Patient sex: F
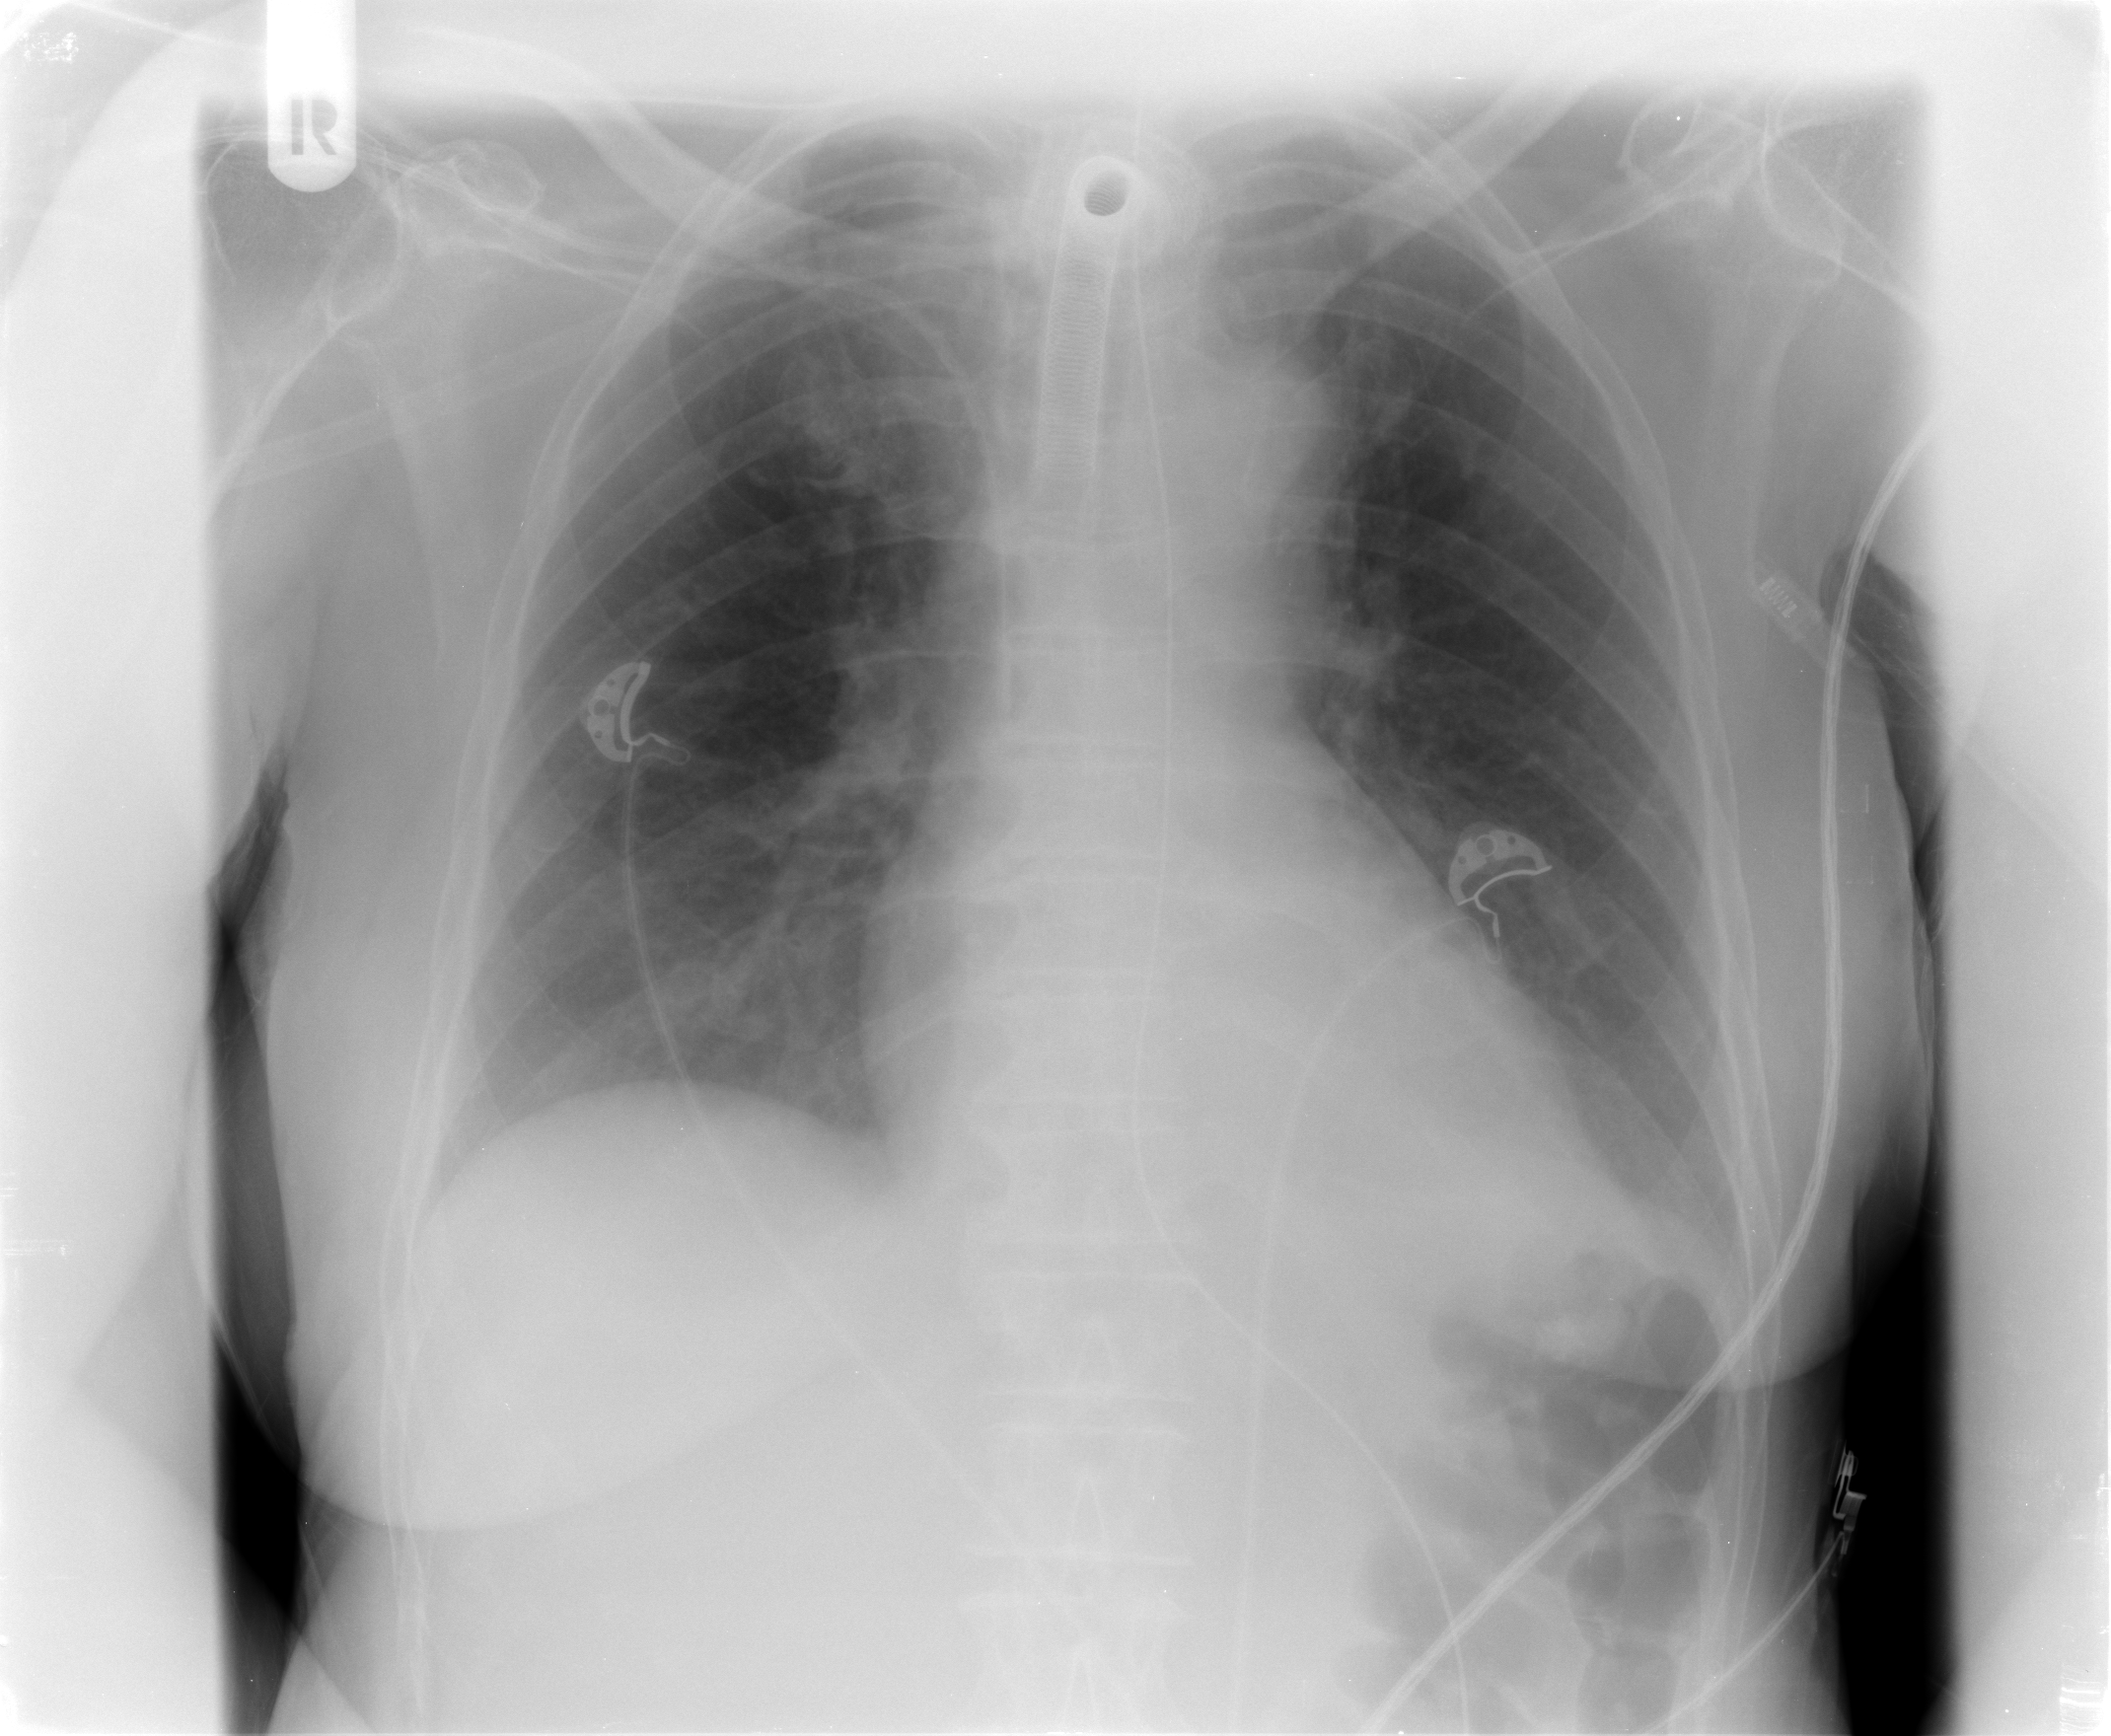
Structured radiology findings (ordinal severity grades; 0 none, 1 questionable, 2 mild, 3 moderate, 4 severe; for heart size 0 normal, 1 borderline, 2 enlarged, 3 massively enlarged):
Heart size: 0
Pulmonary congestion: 1
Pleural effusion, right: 1
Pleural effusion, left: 2
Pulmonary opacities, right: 0
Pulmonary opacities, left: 0
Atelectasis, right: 1
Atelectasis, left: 1